Field crop: tomato
Growth stage: 1
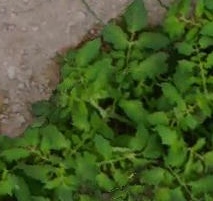
Species: tomato